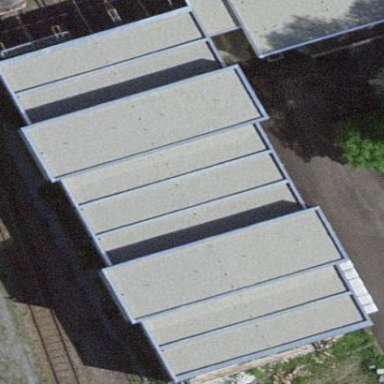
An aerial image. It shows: Warehouse building.